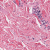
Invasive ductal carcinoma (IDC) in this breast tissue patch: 0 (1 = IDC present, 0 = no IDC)